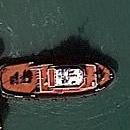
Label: civil